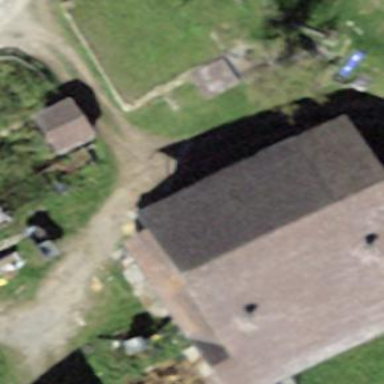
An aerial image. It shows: Cowshed building.